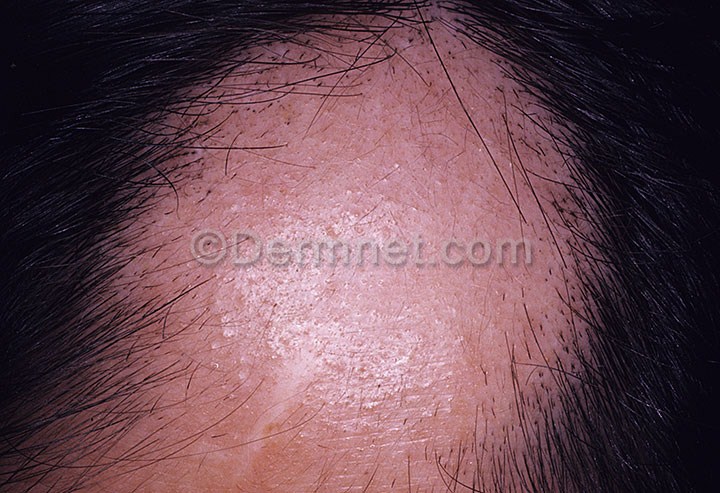
Disease: Hair Loss Photos Alopecia and other Hair Diseases